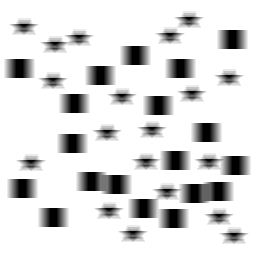
Squares: 19
Triangles: 0
Stars: 19
Total shapes: 38